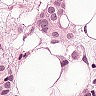
Metastatic tissue present: yes